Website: lowes
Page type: store-pickup
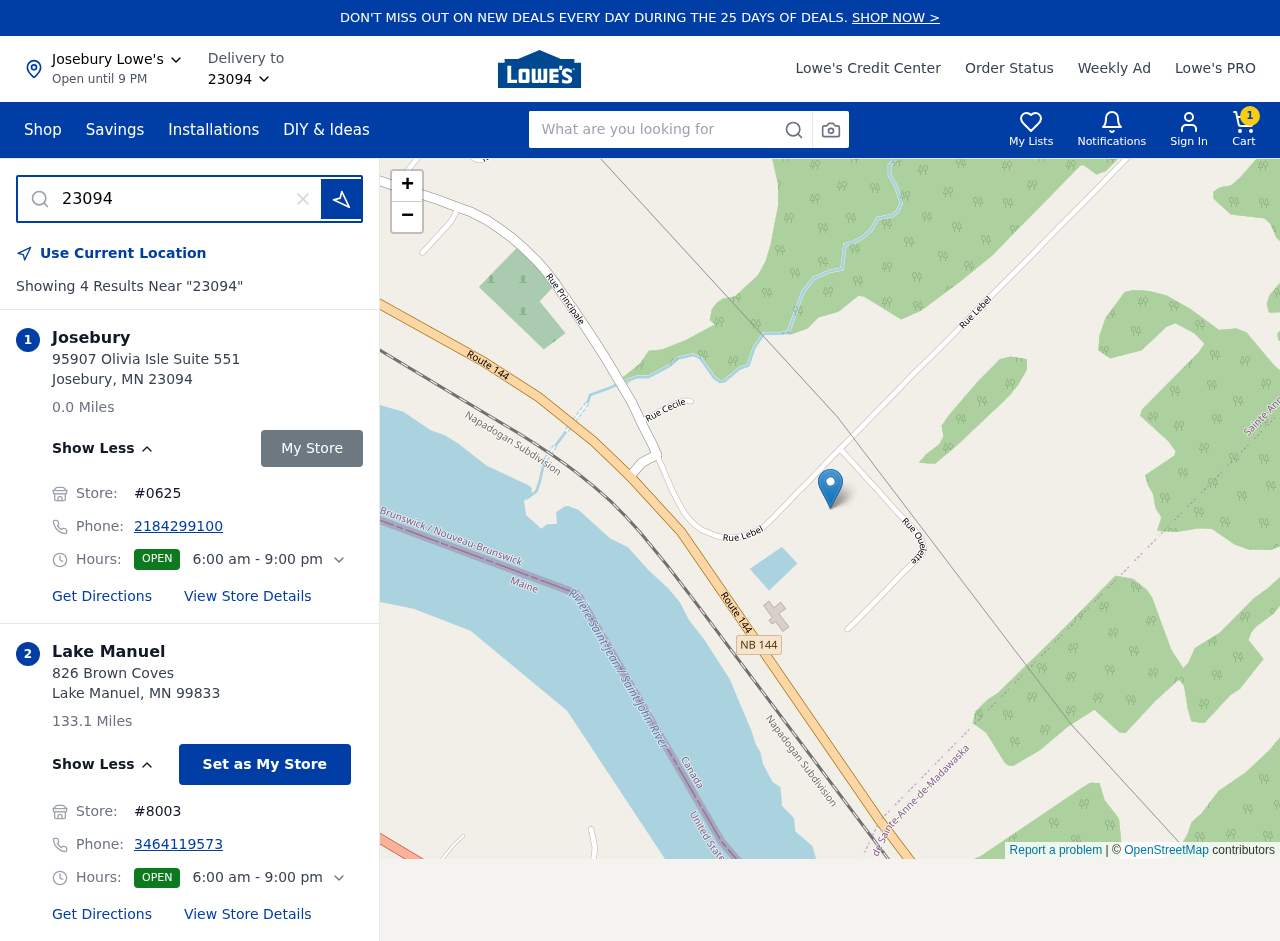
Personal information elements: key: PII_CITY
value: Josebury
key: PII_CITY2
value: Lake Manuel
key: PII_LOCATION1_STREET
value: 95907 Olivia Isle Suite 551
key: PII_LOCATION2_POSTCODE
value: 99833
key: PII_LOCATION2_STREET
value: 826 Brown Coves
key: PII_PHONE
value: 2184299100
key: PII_PHONE_ALT
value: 3464119573
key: PII_POSTCODE
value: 23094
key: PII_STATE_ABBR
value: MN
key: PII_POSTCODE3
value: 23094
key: PII_POSTCODE_FULL
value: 23094
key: PII_POSTCODE_NUMERIC
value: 23094
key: PII_STATE_ABBR2
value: MN
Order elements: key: ORDER_NUM_ITEMS
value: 1
Search elements: key: HEADER_SEARCH
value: What are you looking for
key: SEARCH_STORE_LOCATION
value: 23094